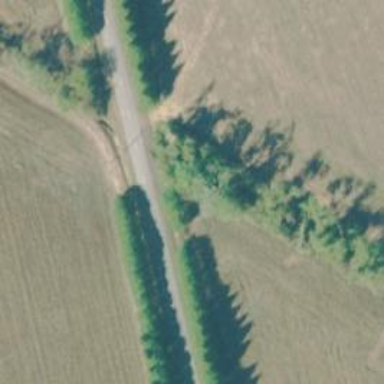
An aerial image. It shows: Culvert tunnel.